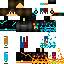
A male human skin with dark skin, wearing brown long hair dressed in a blue hoodie and black pants, featuring a closed mouth.